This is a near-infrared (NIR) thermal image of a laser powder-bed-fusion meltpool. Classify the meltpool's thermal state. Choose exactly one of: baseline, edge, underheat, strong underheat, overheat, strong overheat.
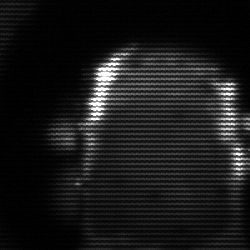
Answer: baseline